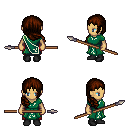
a pixel art fantasy rpg character, female body template, human, tanned skin, sash dress, red pants, brown right-swept hairstyle, black shoes, spear, four views (front, back, left, right), 2x2 character sprite sheet, small pixel art, hard edges, no anti-aliasing